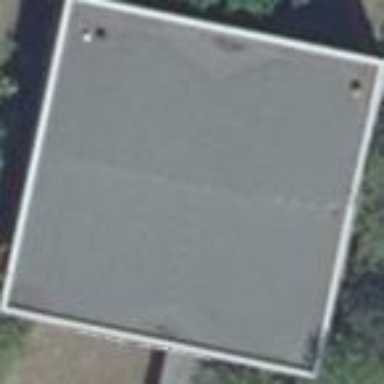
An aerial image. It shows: Flat-roofed university building.